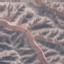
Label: HerbaceousVegetation